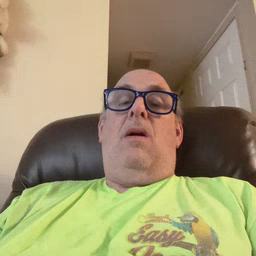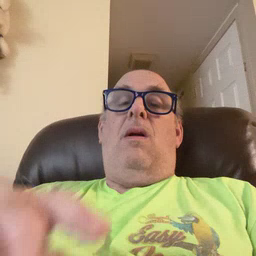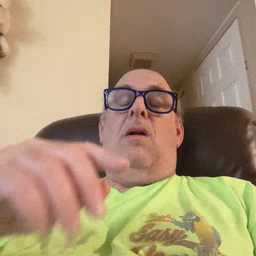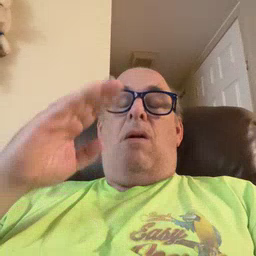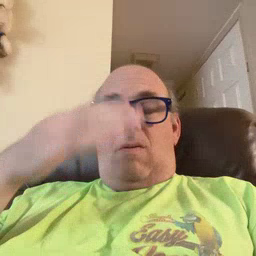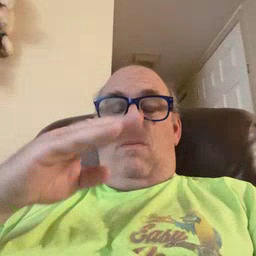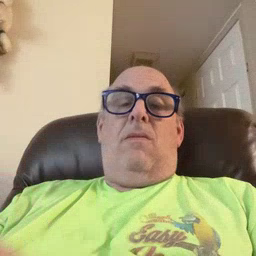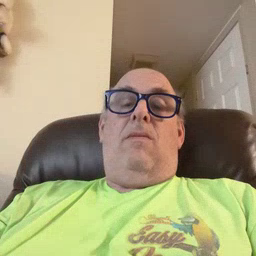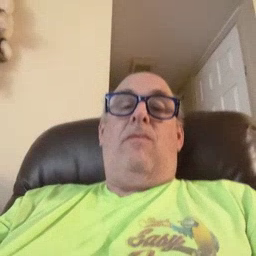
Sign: sleepy